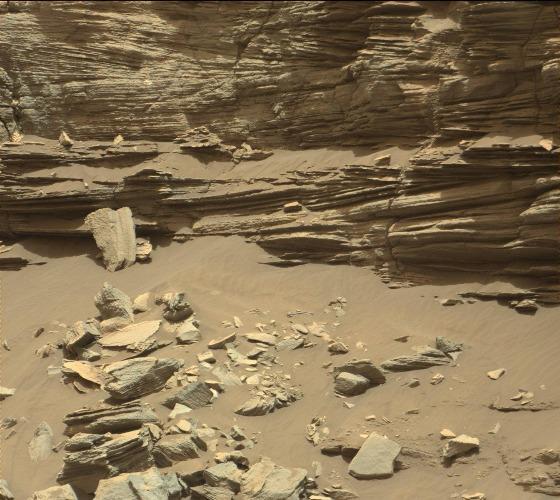
Terrain classes present: Bedrock, Gravel / Sand / Soil, Rock, Shadow